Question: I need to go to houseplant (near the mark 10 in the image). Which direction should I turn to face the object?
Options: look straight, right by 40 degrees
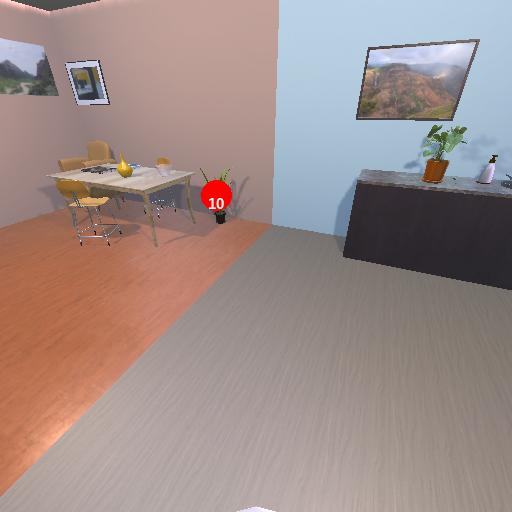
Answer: look straight